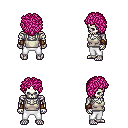
a pixel art fantasy rpg character, male body template, skeleton, white pirate shirt, white pants, pink curly afro hairstyle, cloth bracers, four views (front, back, left, right), 2x2 character sprite sheet, small pixel art, hard edges, no anti-aliasing